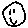
Label: smiley face